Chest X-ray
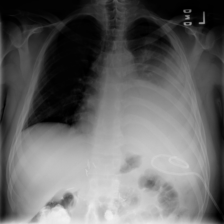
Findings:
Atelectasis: negative
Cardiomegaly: negative
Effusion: positive
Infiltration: negative
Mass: negative
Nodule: negative
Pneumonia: negative
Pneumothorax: negative
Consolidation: negative
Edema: negative
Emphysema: negative
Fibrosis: negative
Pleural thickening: negative
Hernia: negative